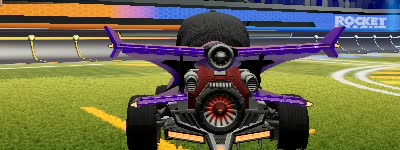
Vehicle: aftershock